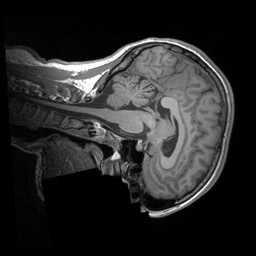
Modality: T1w
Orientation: sagittal
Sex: female
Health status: ill
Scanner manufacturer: siemens
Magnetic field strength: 3 T
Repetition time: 1.66 s
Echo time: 0.00254 s